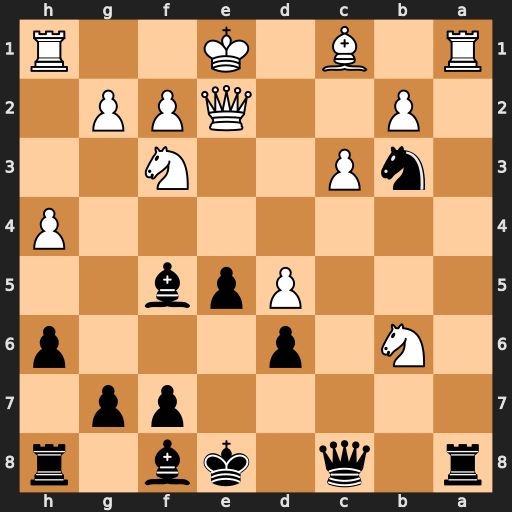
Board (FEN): r1q1kb1r/5pp1/1N1p3p/3Ppb2/7P/1nP2N2/1P2QPP1/R1B1K2R
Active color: b
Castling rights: KQkq
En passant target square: -
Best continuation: Rxa1 Qb5+ Bd7